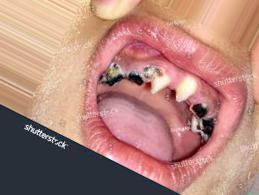
Condition: Caries